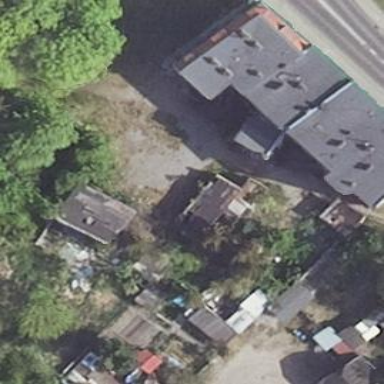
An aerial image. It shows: Residential building with hipped roof.